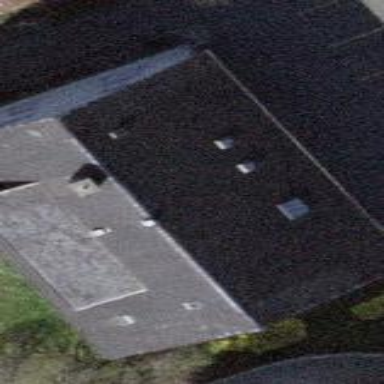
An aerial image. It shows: Gabled roof adorns the apartments building.